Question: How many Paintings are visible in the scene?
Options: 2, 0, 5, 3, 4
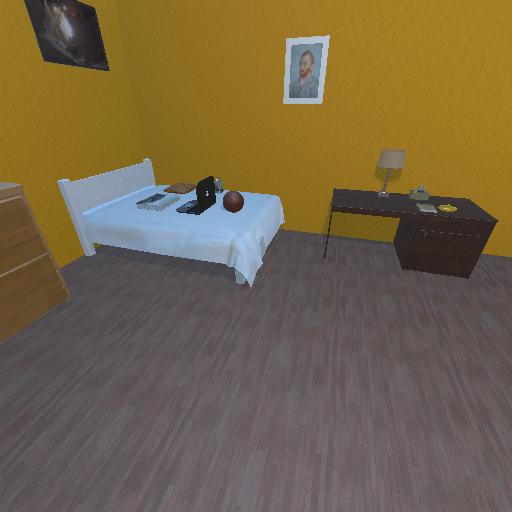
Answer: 2